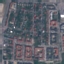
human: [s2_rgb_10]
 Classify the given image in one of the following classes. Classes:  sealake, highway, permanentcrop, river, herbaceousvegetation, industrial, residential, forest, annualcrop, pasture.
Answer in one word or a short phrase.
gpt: Residential